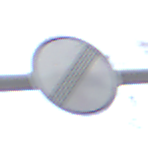
Verkehrszeichen: EndeSaemtlicherBegrenzungen
Umgebung: Outdoor, Nature
Tageszeit: MorningAfternoon
Wetter: Clear
Licht: Natural
Jahreszeit: Winter
Kontrast: HighContrast